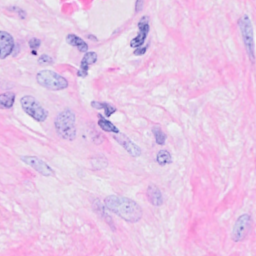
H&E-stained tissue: Breast